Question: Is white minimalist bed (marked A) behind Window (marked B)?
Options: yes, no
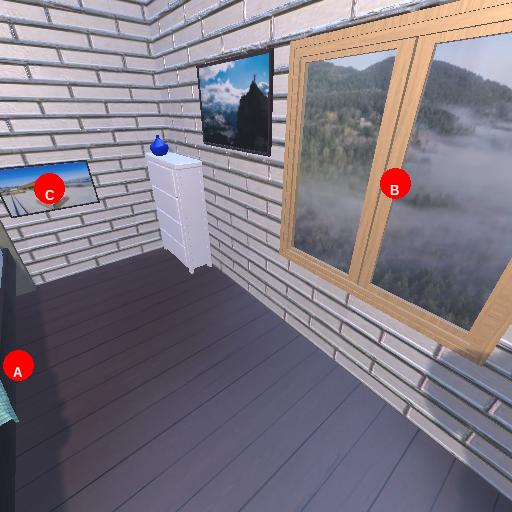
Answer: yes